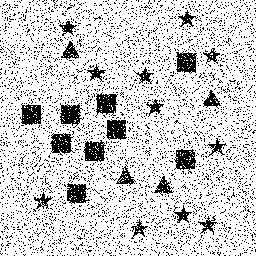
Squares: 9
Triangles: 4
Stars: 11
Total shapes: 24